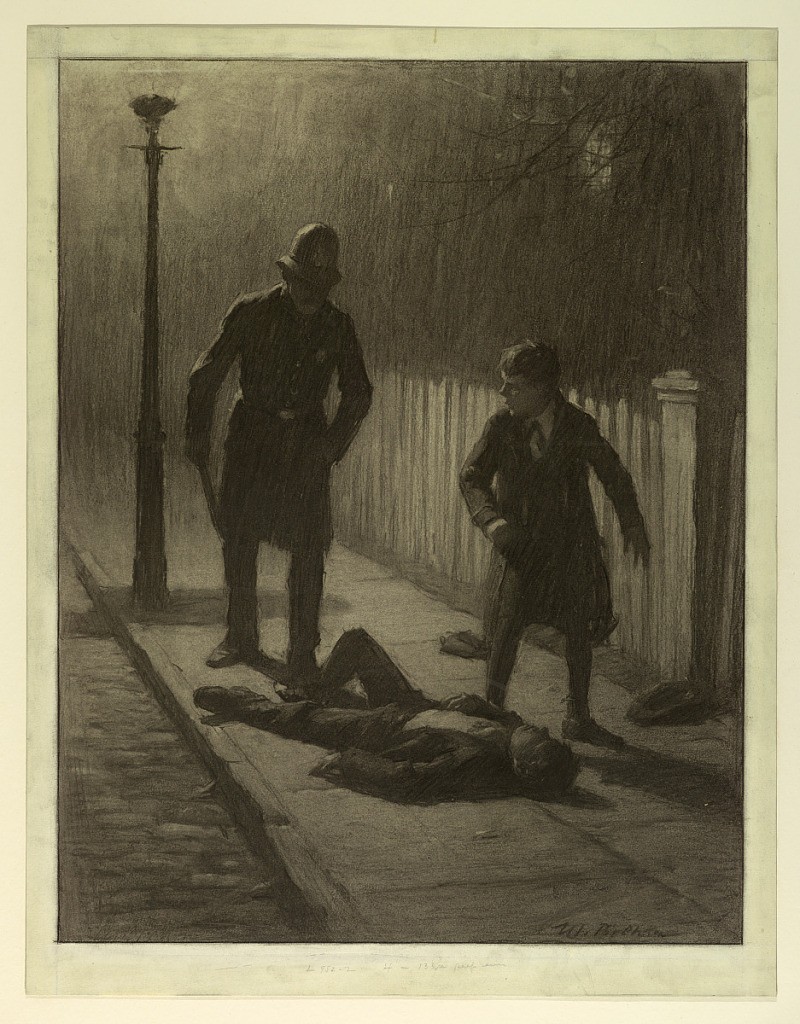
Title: Incident
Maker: Worth Brehm, American, 1883–1928
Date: ca. 1912
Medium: Charcoal on paper
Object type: Drawing
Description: A boy lies on a sidewalk, while another stands over him. A policeman comes towards them. A s treet lamp lights the scene.